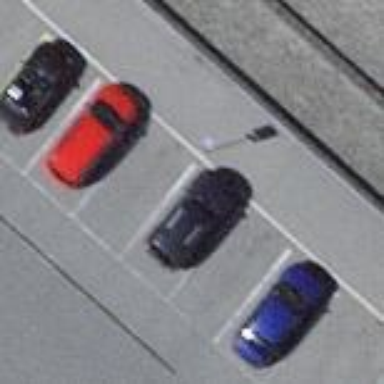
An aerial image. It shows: Parking lane with asphalt surface.